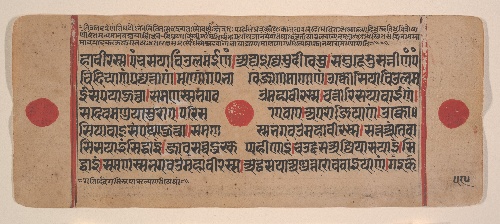
Date: 15th century
Object type: Folio
Classification: Paintings
Medium: Ink, opaque watercolor, and gold on paper
Culture: India (Gujarat)
Dimensions: 4 3/8 x 10 5/8 in. (11.1 x 27 cm)
Department: Asian Art
Credit line: Rogers Fund, 1955
Accession year: 1955
Repository: Metropolitan Museum of Art, New York, NY